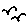
Label: bird